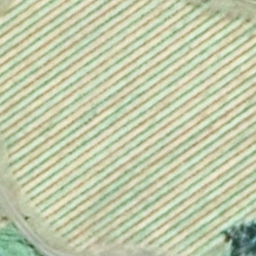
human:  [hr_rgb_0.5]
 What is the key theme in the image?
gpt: farmland